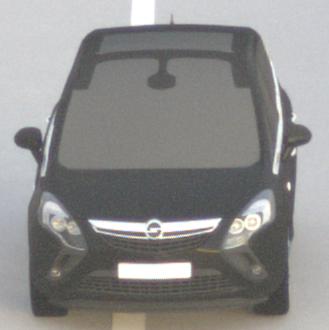
Make: Opel
Model: Zafira Tourer 1.8
Detailed model: Zafira (C) Tourer
Model produced from: 2012/01
Model produced until: 2015/06
Doors: 5
Color: black
Road condition: dry road
Daytime: sunrise or sunset
Contrast: low contrast